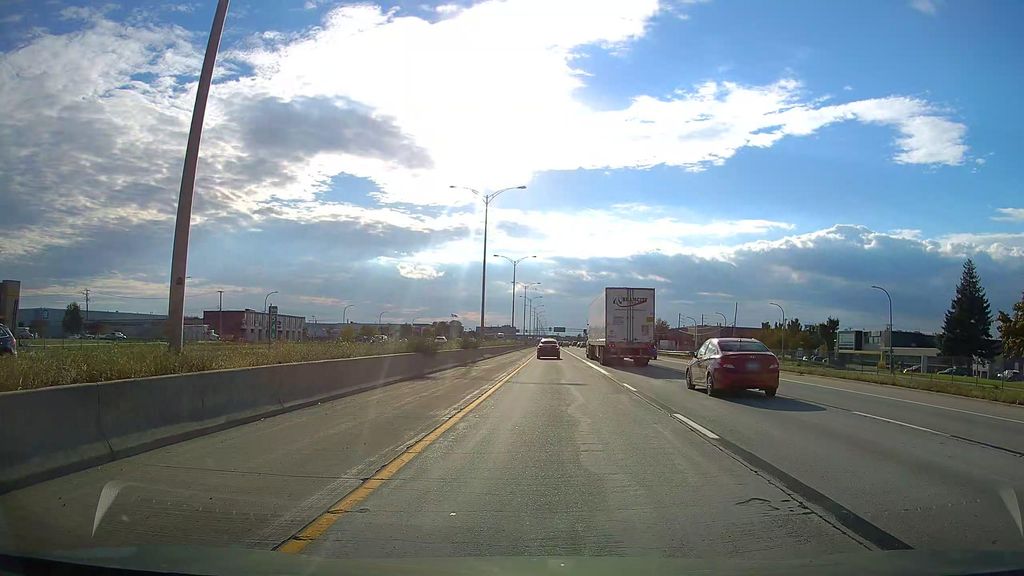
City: montreal